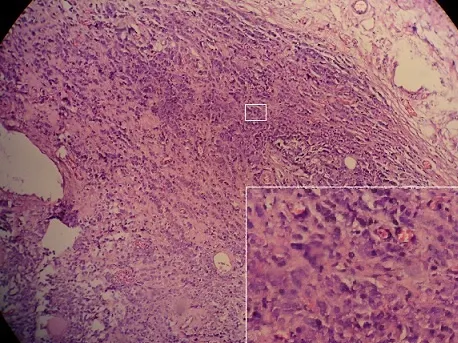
Invasion of the muscularis propria of the gallbladder by metastatic lobular carcinoma of the breast.
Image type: pathology (h&e)